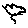
Label: cloud